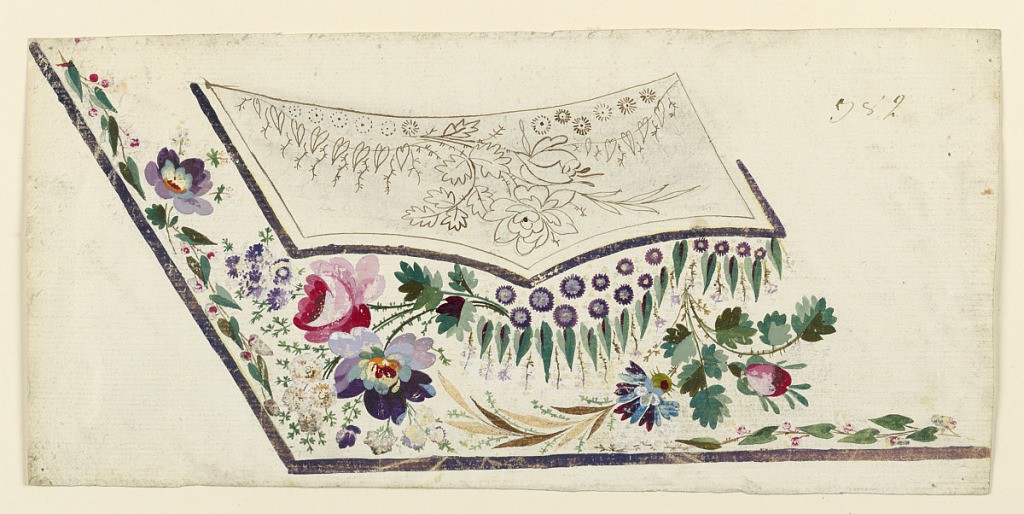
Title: Design for the Embroidery of a Man's Waistcoat
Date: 1780–1790
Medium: Graphite, pen and ink, brush and watercolor, brush and Chinese white on paper
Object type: Drawing
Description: Lower left section of a waistcoat. Below the pocket a spray of large flowers filling the space toward the corner, with a string of leaves and small flowers following the lower line of the pocket. Design on pocket indicated in outline.